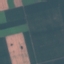
Label: AnnualCrop